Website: apple
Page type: newsletter-management
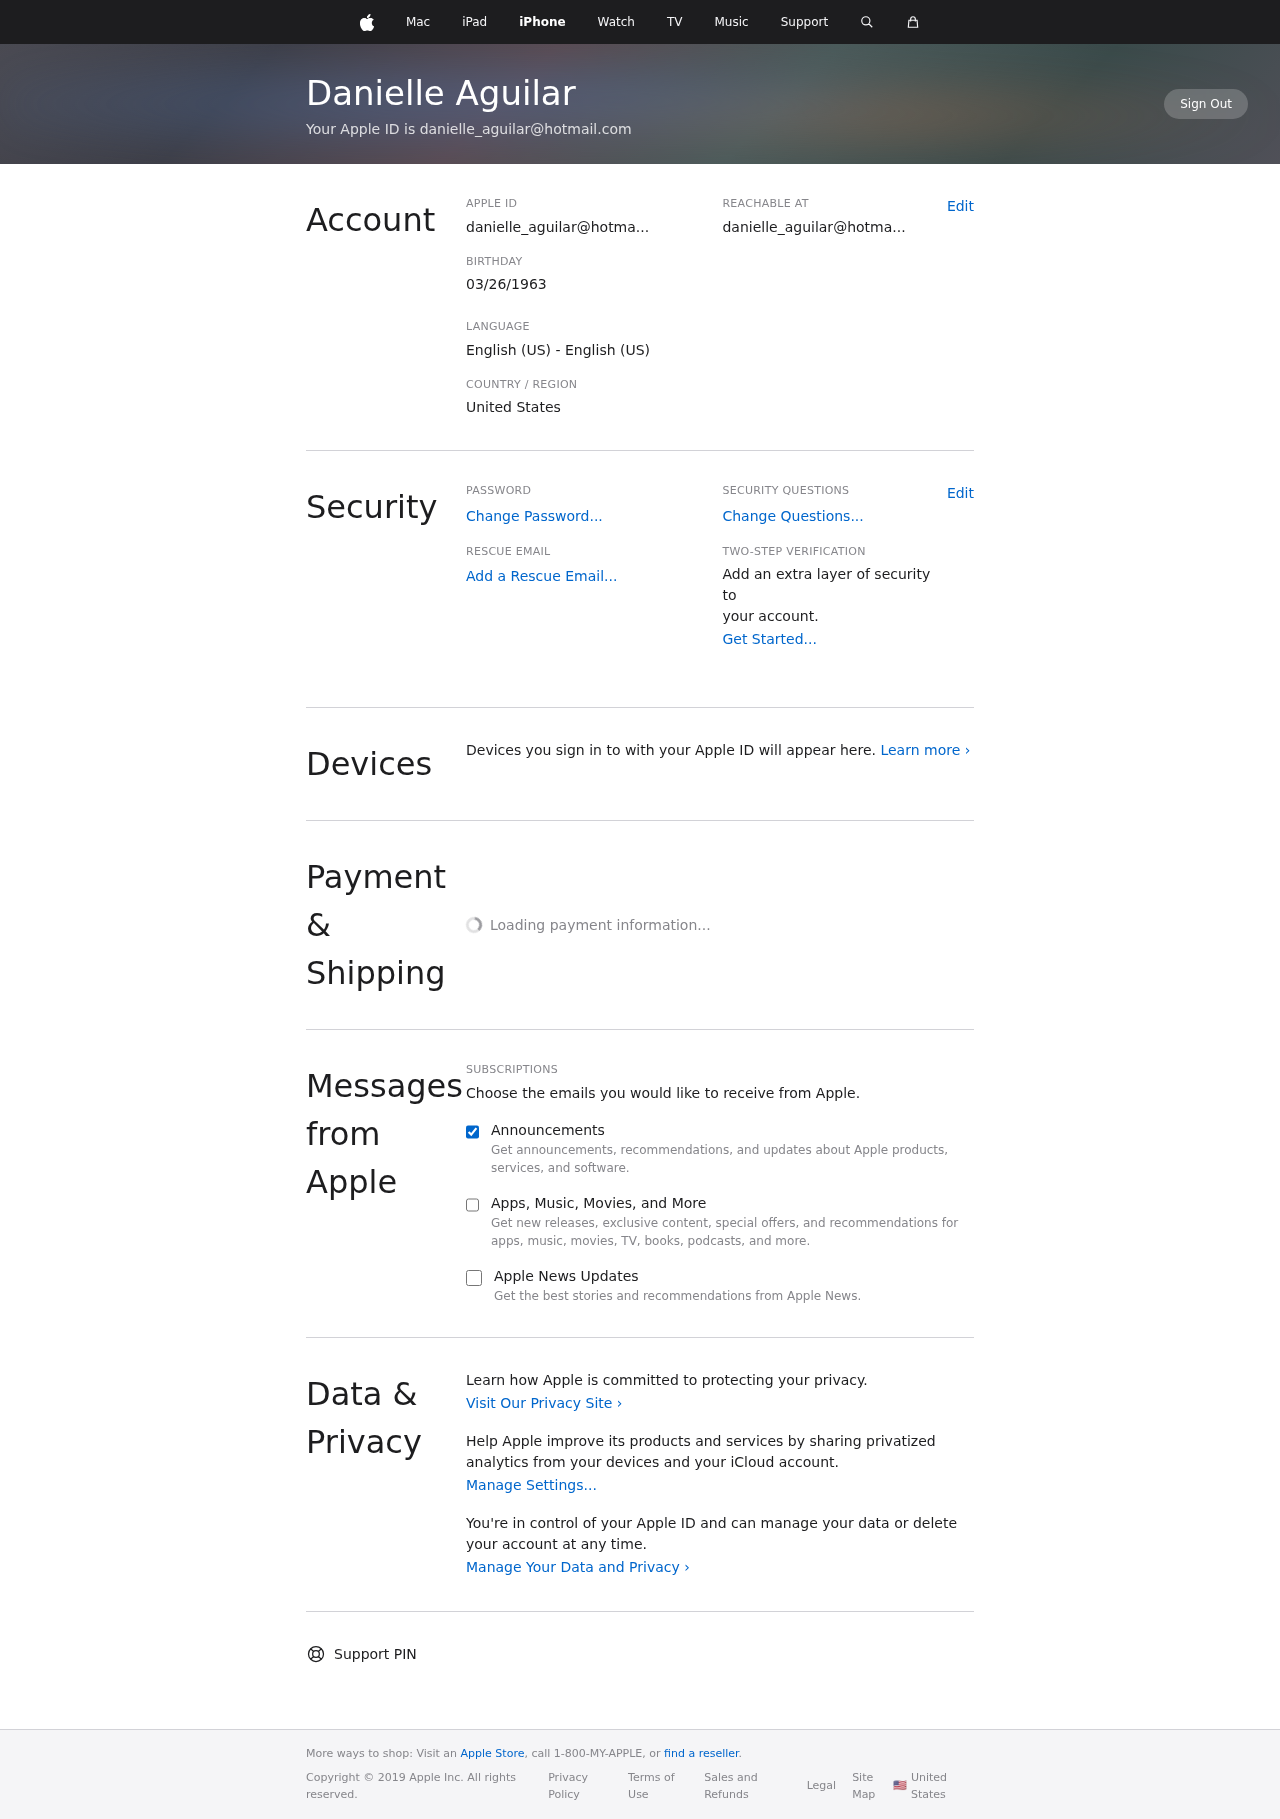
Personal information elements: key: PII_COUNTRY
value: United States
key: PII_DOB
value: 03/26/1963
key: PII_EMAIL
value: danielle_aguilar@hotma...
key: PII_EMAIL
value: danielle_aguilar@hotmail.com
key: PII_FULLNAME
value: Danielle Aguilar
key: PII_EMAIL2
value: danielle_aguilar@hotma...